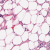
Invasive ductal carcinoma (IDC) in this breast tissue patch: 1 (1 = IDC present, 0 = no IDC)